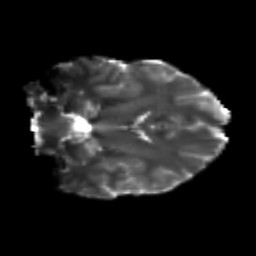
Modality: T2w
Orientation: coronal
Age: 21
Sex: male
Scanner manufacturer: siemens
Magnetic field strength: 3 T
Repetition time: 3.5 s
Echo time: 0.104 s